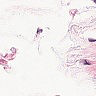
Metastatic tissue present: no